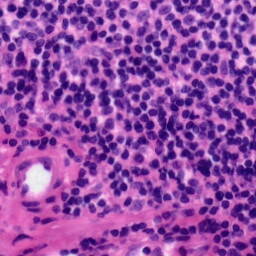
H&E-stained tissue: Tonsil